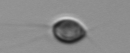
Label: Acanthoica_quattrospina